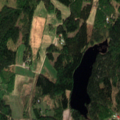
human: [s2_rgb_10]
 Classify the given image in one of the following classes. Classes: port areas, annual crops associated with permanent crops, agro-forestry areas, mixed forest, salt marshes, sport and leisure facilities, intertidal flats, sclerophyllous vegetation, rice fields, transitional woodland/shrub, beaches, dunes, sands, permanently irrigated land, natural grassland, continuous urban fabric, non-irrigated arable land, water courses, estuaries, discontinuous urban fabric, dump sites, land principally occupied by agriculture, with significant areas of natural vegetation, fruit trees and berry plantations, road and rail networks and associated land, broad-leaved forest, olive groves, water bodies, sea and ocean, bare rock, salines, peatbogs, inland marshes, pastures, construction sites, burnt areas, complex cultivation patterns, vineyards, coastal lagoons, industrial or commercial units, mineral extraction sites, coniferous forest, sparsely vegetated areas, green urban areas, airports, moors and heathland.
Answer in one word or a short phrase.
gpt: non-irrigated arable land, coniferous forest, mixed forest, water bodies